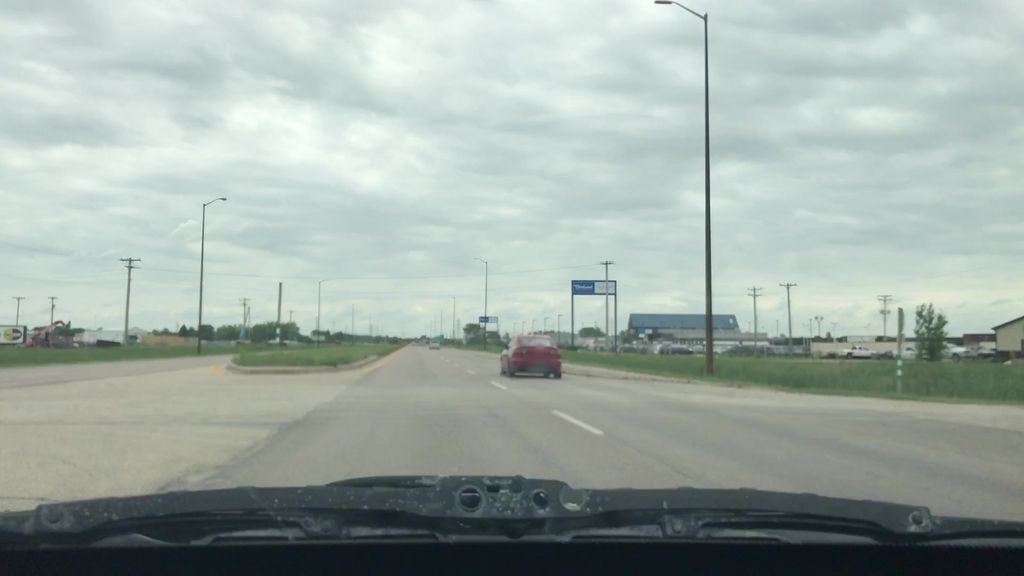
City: winnipeg